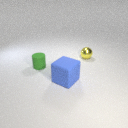
small yellow metal sphere to the right of large blue rubber cube